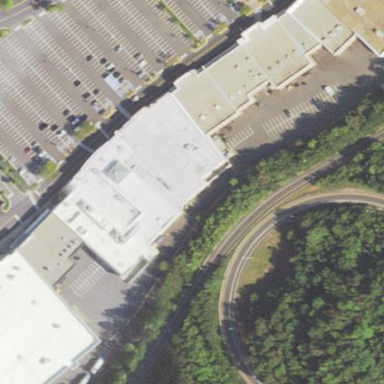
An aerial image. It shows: Retail building housing supermarket.